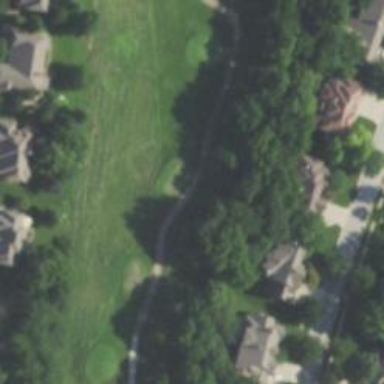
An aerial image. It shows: Golf hole.